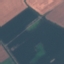
Land use / land cover: AnnualCrop